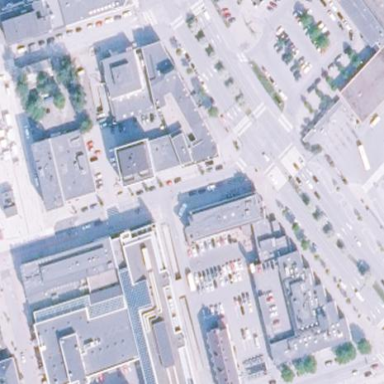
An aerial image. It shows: Retail building which is mall.